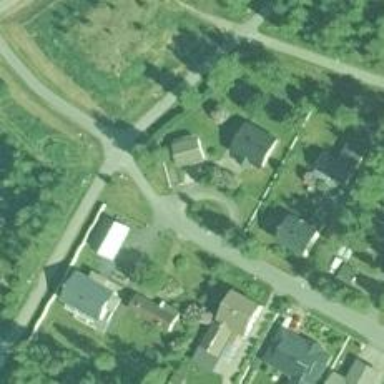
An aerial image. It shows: Residential road.